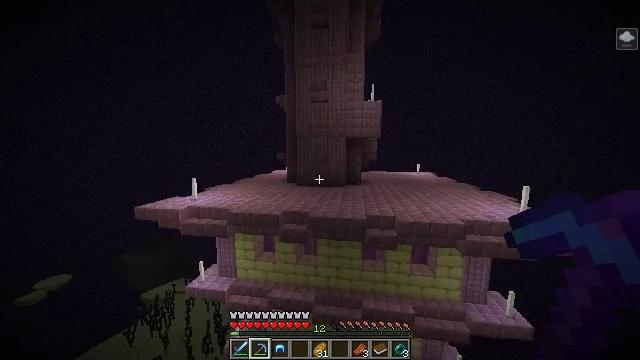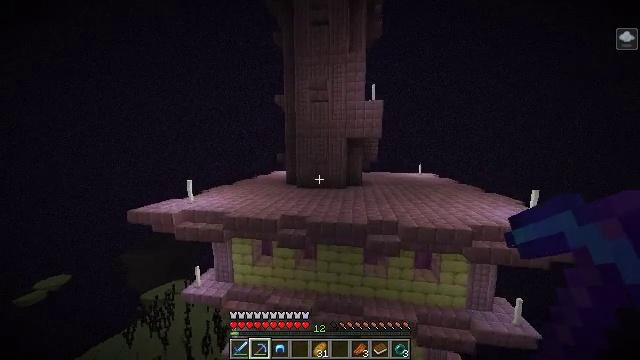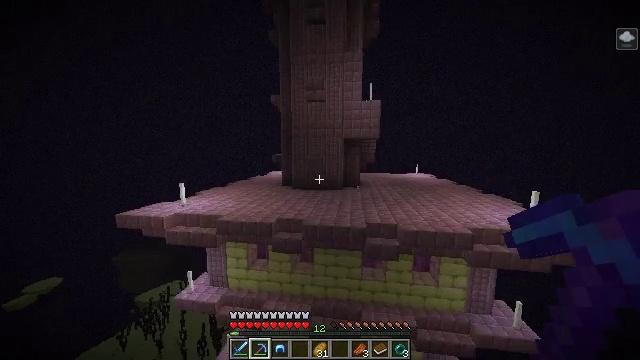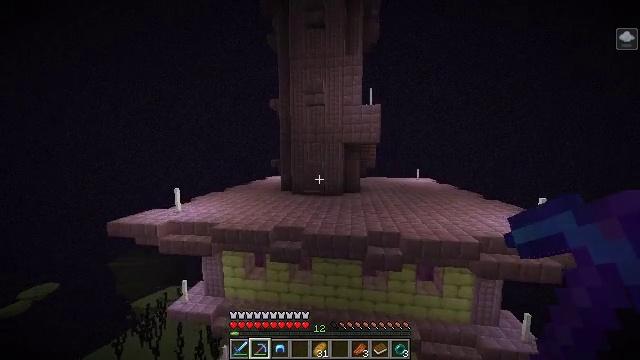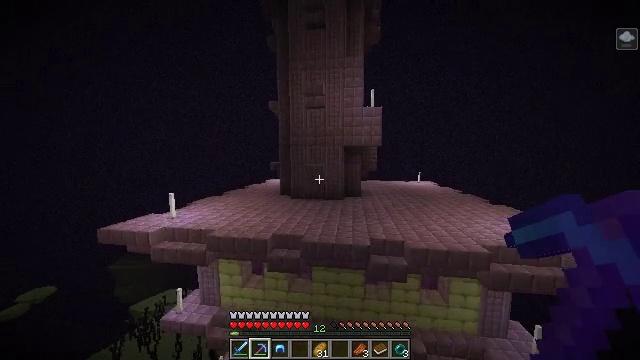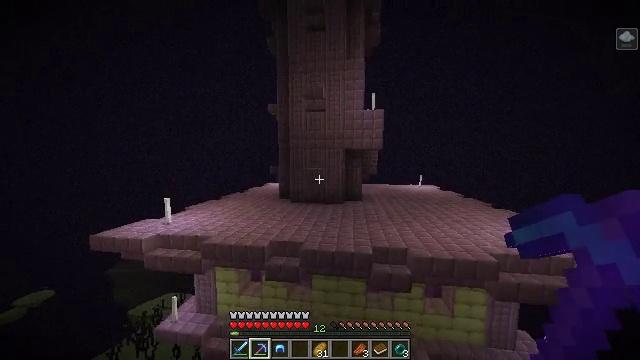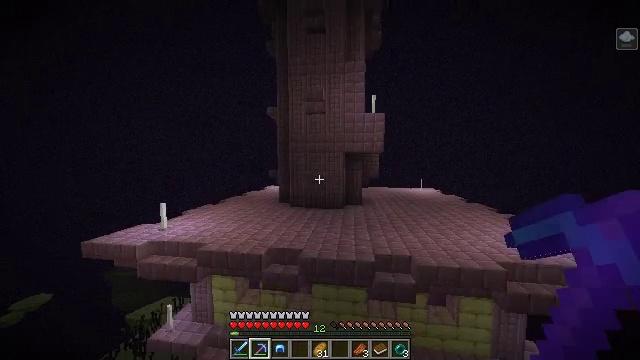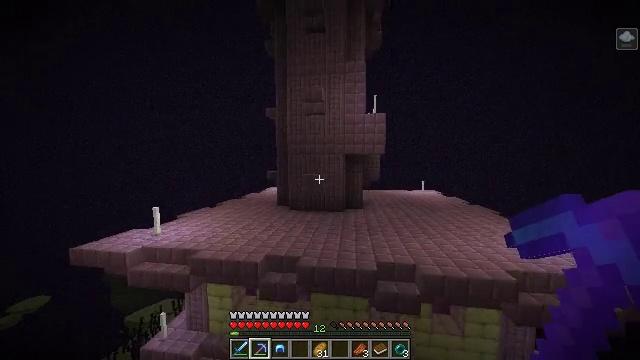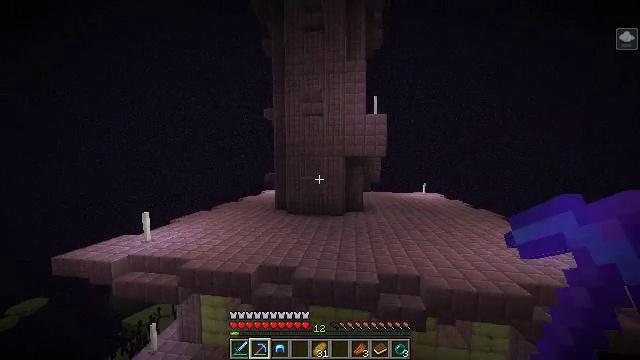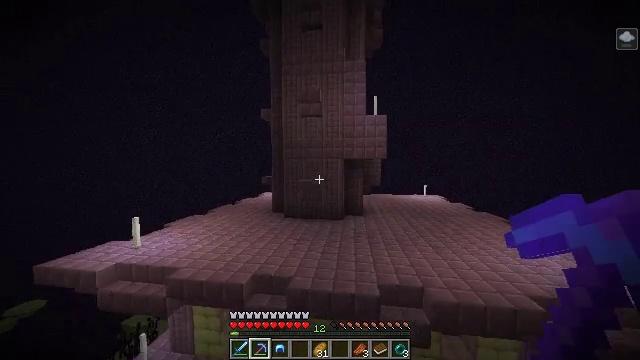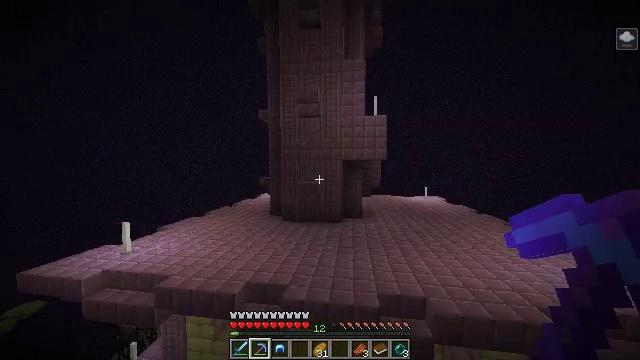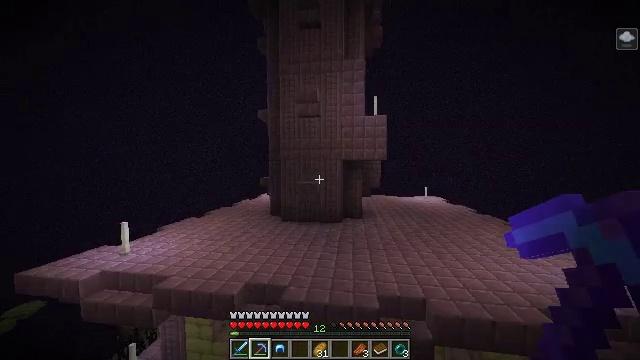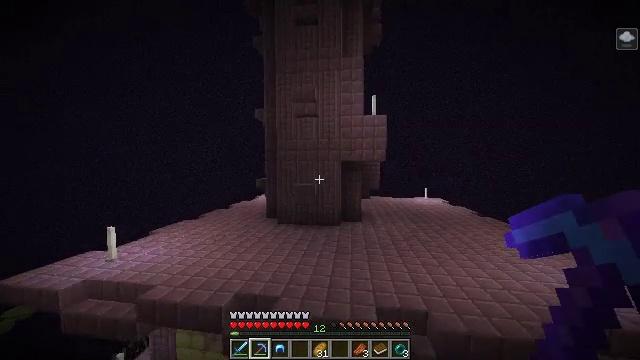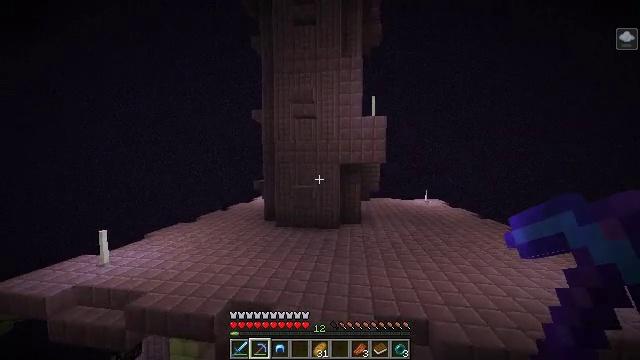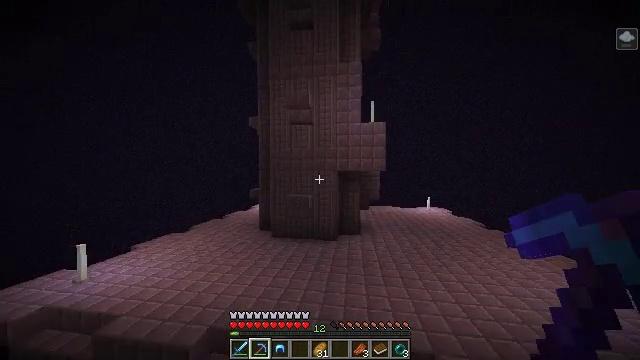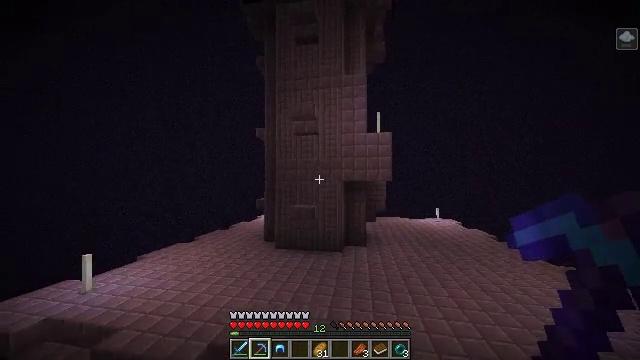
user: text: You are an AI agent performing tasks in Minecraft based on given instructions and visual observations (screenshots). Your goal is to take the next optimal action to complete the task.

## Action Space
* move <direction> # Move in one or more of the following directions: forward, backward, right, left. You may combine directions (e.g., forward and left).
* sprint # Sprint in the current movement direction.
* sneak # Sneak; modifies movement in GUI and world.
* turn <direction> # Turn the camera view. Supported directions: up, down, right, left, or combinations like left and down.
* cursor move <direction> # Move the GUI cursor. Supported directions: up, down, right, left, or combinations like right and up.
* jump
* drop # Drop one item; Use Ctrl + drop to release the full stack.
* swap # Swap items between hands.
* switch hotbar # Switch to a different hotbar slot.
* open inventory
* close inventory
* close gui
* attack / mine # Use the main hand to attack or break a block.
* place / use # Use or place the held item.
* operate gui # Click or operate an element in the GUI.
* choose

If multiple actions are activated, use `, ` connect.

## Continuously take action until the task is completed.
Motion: motion action
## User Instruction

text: Mine purpur pillar blocks.
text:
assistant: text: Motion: move forward, sprint
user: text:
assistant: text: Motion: move forward, sprint
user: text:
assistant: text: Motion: move forward, sprint, turn up
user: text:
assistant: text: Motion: move forward, sprint
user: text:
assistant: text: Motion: move forward, sprint
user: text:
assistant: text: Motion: move forward and move right, sprint
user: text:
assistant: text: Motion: move forward and move right, sprint
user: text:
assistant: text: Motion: move forward and move right, sprint
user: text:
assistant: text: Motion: move forward and move right, sprint
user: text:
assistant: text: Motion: move forward and move right, sprint
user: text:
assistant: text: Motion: move forward and move right, sprint
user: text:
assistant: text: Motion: move forward and move right, sprint
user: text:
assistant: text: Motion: move forward and move right, sprint
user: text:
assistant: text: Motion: move forward and move right, sprint, turn up
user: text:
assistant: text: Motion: move forward, sprint, turn left and up
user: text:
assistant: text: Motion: move forward, sprint, turn up
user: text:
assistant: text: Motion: move forward, sprint, turn left and up
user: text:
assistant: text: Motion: move forward, sprint, turn left and up
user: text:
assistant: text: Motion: move forward, sprint, turn left and up
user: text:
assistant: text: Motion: move forward, sprint, turn up
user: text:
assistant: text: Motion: move forward, sprint, turn up
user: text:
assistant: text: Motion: move forward, sprint, turn up
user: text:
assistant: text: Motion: move forward, sprint, turn up
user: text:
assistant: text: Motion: move forward, sprint
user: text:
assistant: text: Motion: move forward, sprint, turn up
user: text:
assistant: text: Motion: move forward, sprint, turn up
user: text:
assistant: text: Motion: move forward, sprint, turn up
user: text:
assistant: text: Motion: move forward and move right, sprint, turn up
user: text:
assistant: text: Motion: move forward and move right, sprint, turn up
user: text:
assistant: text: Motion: move forward and move right, sprint